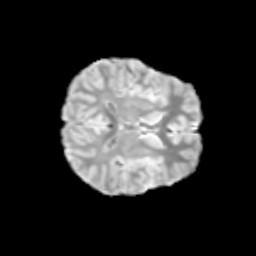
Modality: T2w
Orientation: axial
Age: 13
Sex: female
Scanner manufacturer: siemens
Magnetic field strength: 3 T
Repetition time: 3.8 s
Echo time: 0.07 s